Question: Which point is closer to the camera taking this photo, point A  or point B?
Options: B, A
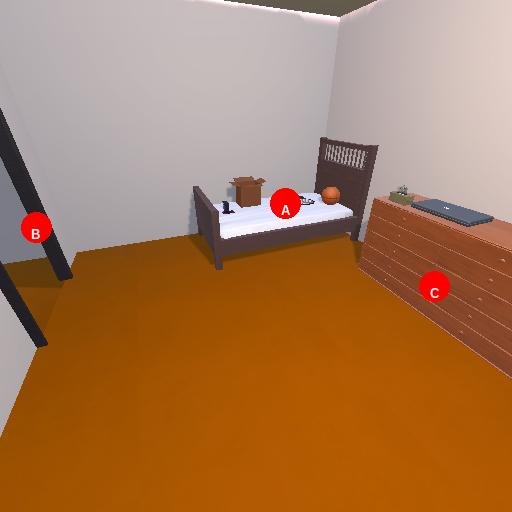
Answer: B